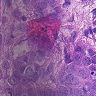
Metastatic tissue present: yes